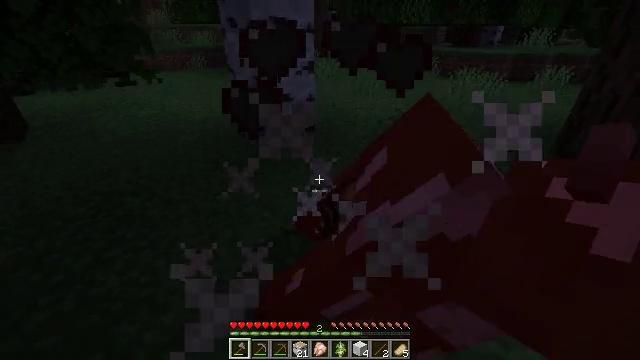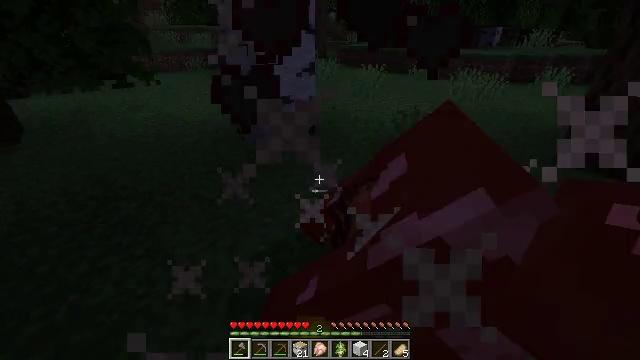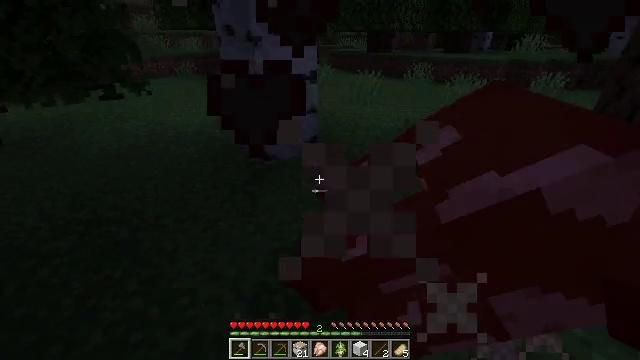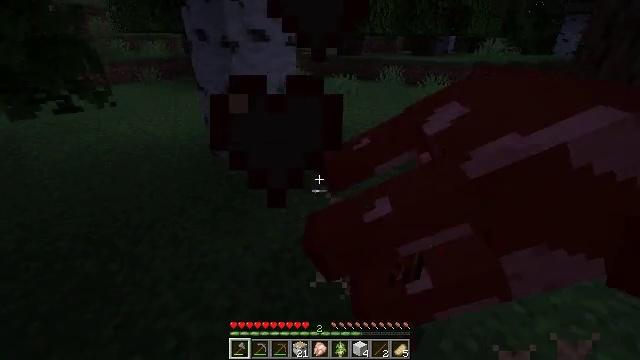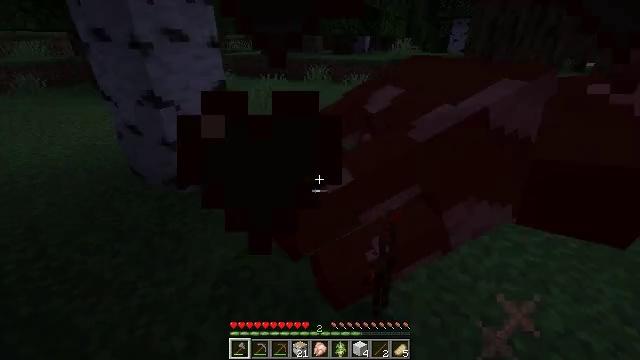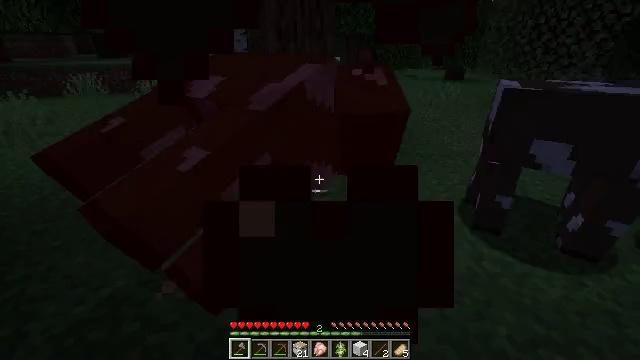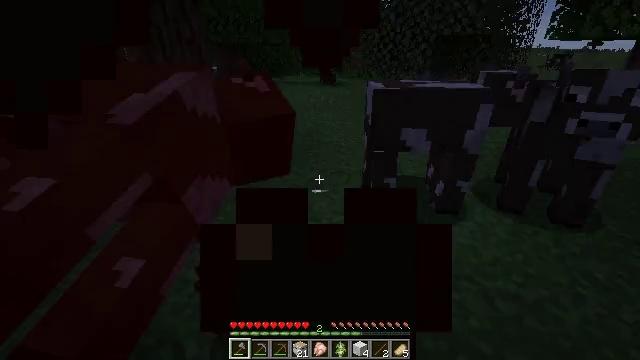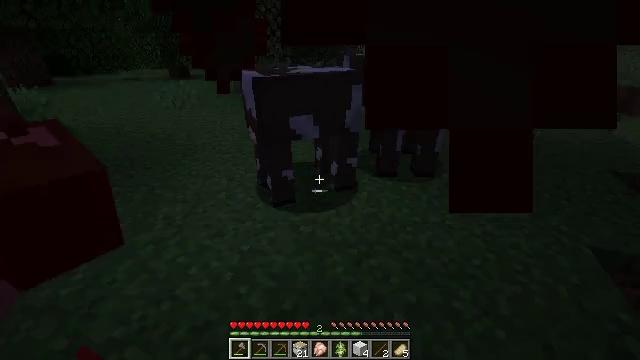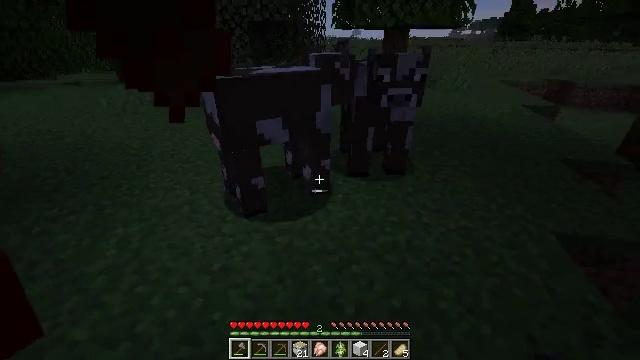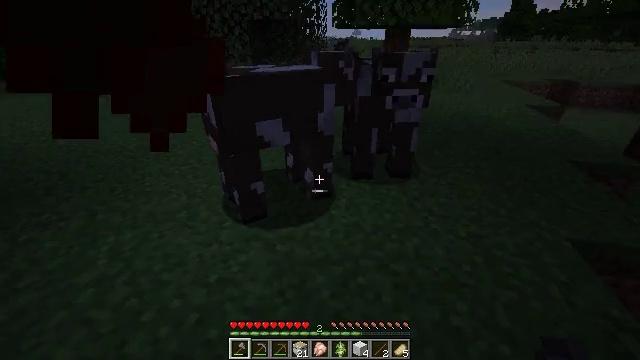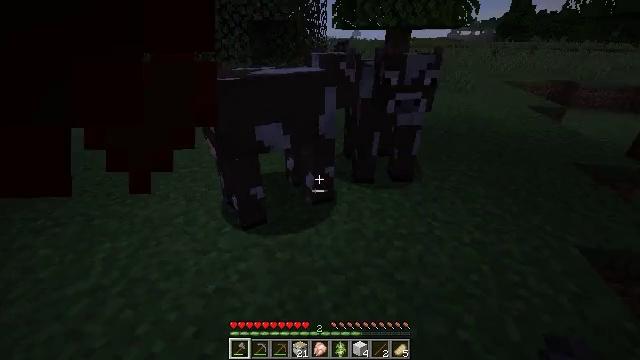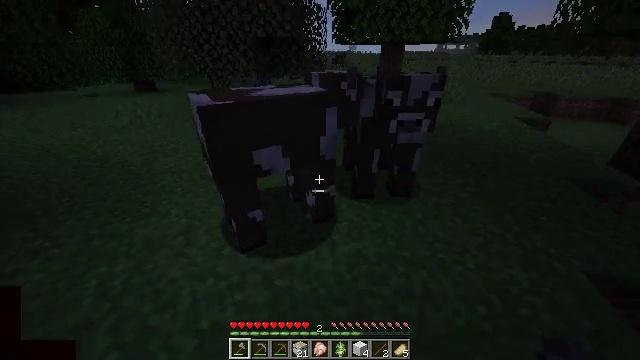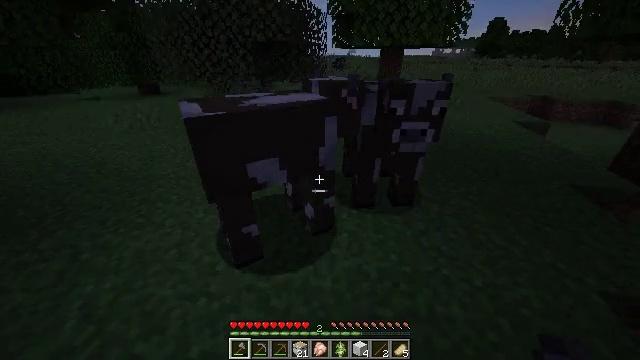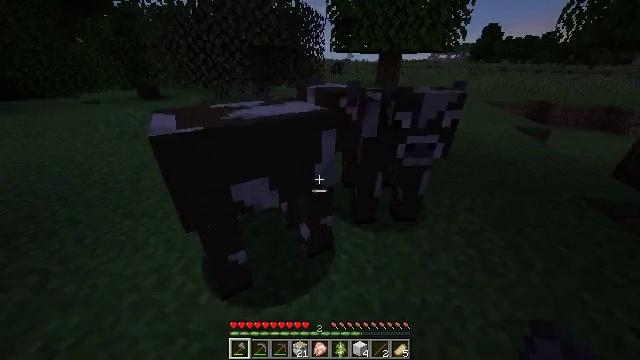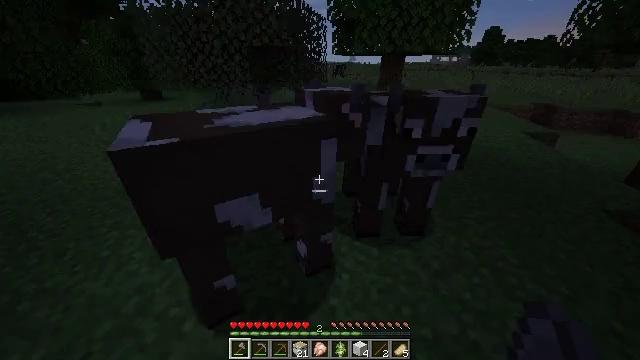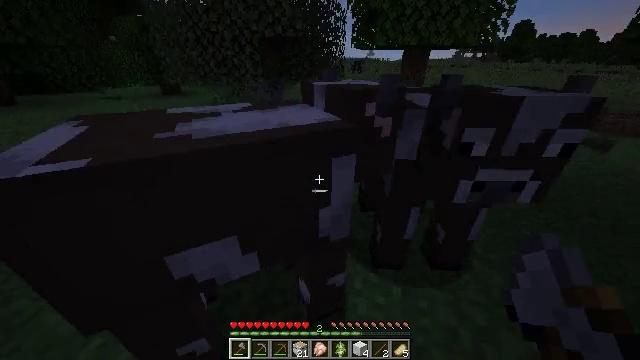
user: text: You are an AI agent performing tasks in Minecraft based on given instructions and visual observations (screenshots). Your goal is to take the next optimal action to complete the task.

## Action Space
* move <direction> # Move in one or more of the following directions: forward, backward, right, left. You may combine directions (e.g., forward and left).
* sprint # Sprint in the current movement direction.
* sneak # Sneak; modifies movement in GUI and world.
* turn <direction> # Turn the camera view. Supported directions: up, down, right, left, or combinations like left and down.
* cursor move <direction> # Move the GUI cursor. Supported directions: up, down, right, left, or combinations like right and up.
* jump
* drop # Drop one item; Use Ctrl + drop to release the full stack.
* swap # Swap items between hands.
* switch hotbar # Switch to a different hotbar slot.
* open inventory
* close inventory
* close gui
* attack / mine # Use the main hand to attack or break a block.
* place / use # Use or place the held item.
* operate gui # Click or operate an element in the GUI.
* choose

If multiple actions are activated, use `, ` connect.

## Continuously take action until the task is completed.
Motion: motion action
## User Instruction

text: Kill mobs.
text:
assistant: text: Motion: move forward and move left
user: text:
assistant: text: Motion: move forward and move left, turn right
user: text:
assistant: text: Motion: move forward and move left, turn right
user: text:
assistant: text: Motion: move forward and move left, turn right
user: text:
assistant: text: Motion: move forward and move left, turn right
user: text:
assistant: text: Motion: move forward, turn right and up
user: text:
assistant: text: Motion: move forward, turn right and down
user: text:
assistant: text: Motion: move forward, turn right
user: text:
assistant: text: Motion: move forward, sprint
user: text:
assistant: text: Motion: move forward, sprint
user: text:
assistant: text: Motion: move forward, sprint
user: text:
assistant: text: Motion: move forward, sprint
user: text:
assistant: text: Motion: move forward, sprint
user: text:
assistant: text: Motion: move forward, sprint
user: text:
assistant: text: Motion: move forward, turn left and down
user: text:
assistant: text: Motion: turn left and down
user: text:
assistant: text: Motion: turn left and down
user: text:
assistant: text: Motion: turn left and down, jump
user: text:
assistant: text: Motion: turn left and down, jump
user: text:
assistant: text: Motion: turn left and down, jump
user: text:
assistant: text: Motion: move back, turn left and down, jump
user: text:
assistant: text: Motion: move back, turn left and down
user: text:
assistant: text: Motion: move back, turn left
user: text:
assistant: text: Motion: move back, turn left and up
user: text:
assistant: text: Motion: turn left and up
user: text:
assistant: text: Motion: attack / mine
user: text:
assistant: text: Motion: attack / mine
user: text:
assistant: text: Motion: turn right and up, attack / mine
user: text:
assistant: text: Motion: turn right and up
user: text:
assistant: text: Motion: turn right and up